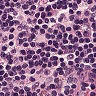
Metastatic tissue present: no